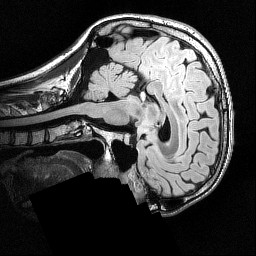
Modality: FLAIR
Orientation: sagittal
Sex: male
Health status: ill
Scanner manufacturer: siemens
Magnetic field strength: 3 T
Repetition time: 7 s
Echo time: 0.372 s